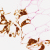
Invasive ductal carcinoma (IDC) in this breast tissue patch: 0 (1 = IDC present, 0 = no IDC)